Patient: sex M, age 61
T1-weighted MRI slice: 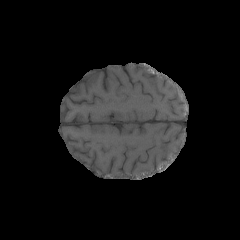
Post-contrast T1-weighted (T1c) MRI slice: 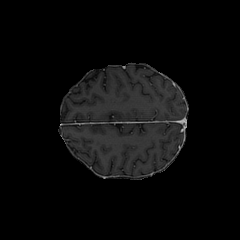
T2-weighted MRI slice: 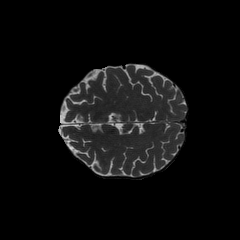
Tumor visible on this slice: no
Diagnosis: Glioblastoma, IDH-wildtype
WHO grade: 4